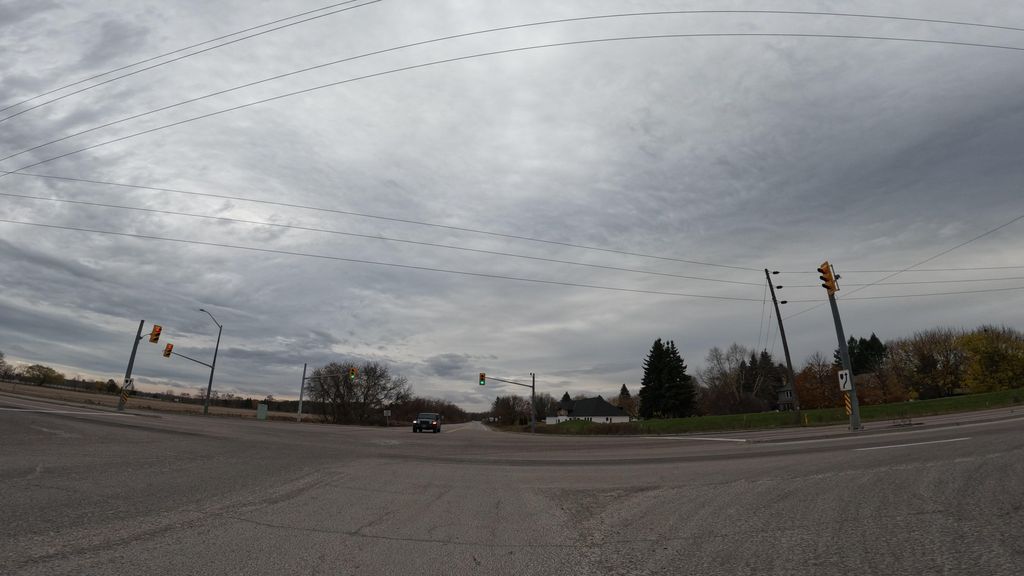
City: hamilton